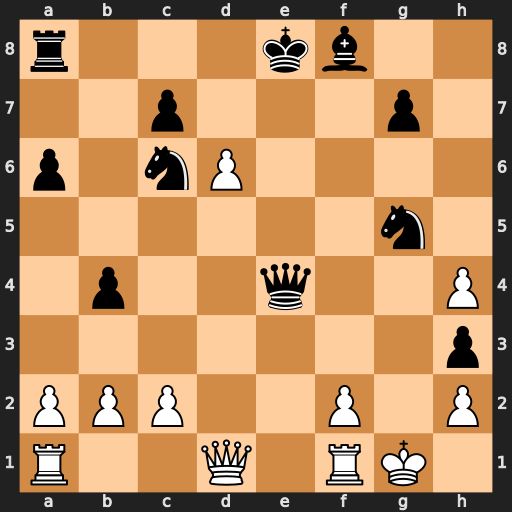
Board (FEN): r3kb2/2p3p1/p1nP4/6n1/1p2q2P/7p/PPP2P1P/R2Q1RK1
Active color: w
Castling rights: q
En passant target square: -
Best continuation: Re1 O-O-O Rxe4